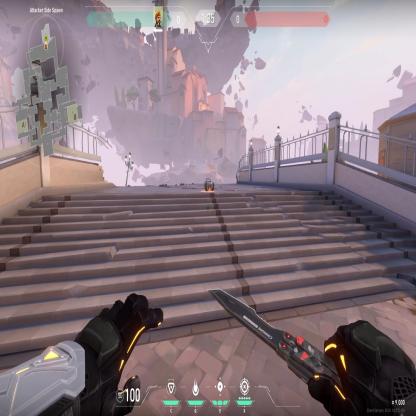
Label: dropped spike